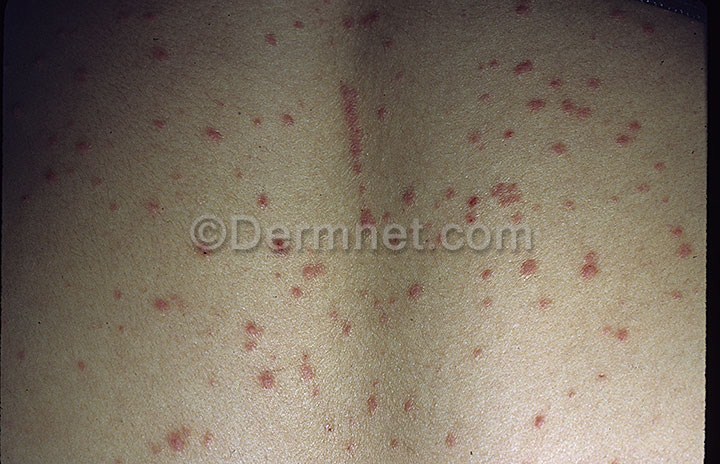
Disease: Psoriasis pictures Lichen Planus and related diseases